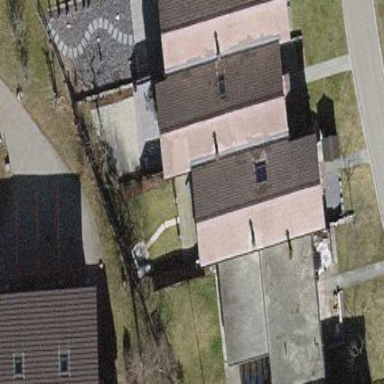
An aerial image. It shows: Gabled roofed house.